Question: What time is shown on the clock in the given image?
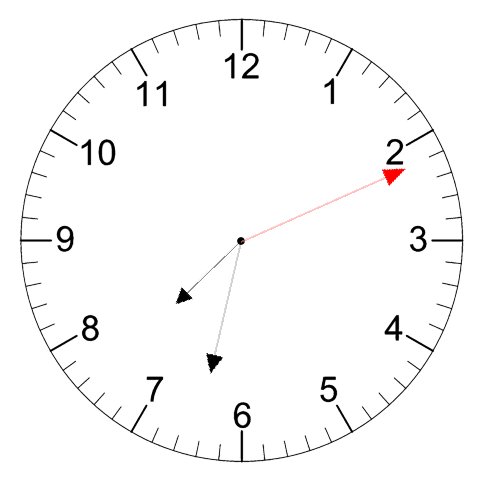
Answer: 07:32:11